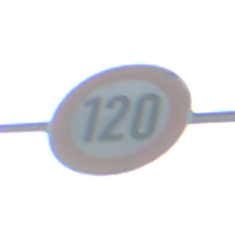
Verkehrszeichen: Geschwindigkeit120
Umgebung: Outdoor, Suburban
Tageszeit: MorningAfternoon
Wetter: Clear
Licht: Natural
Jahreszeit: NotSpecified
Kontrast: HighContrast